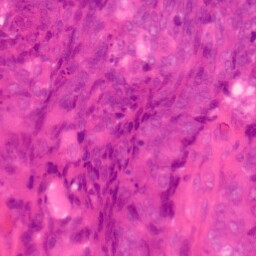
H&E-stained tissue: Colon